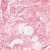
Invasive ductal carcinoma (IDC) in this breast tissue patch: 0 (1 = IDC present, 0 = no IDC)